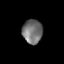
Tissue: lung
Cell type: T cells
Senescence score: 0.1335
Nuclear area (px): 472
Mean DAPI intensity: 113.627